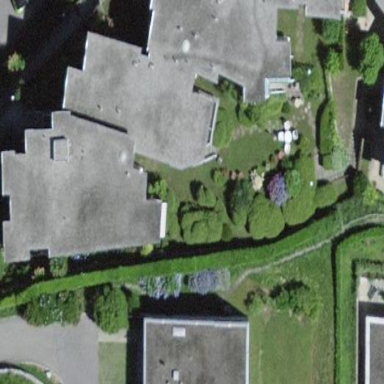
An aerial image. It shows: Terrace building.